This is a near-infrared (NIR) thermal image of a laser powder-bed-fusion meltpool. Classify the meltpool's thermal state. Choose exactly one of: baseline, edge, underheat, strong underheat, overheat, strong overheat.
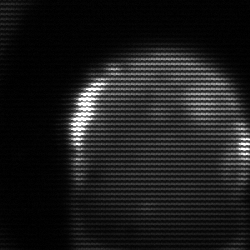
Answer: edge